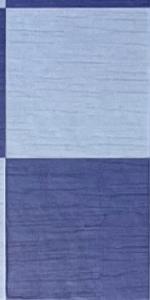
Label: Empty